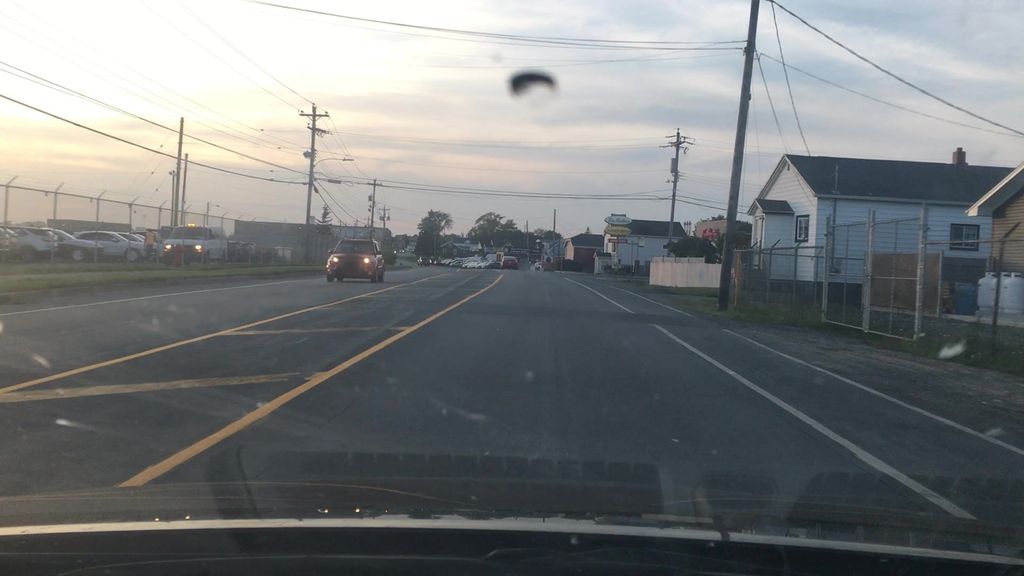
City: halifax